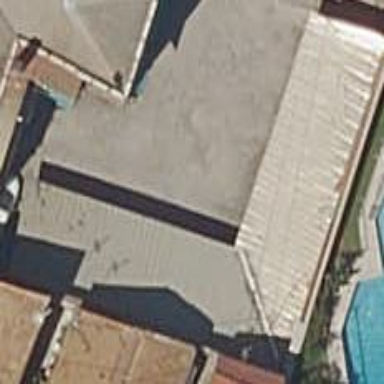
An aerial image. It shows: Carport structure.